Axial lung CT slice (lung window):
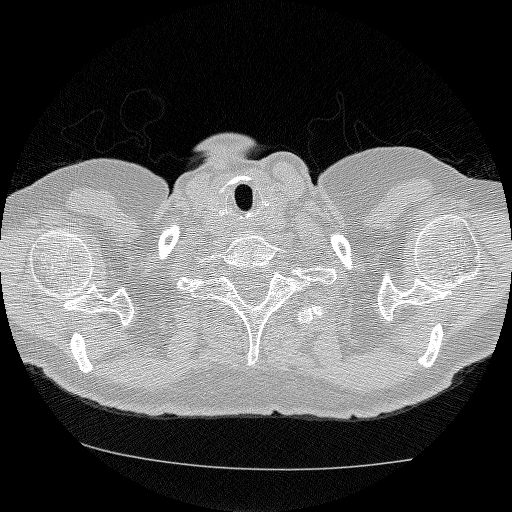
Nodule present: no